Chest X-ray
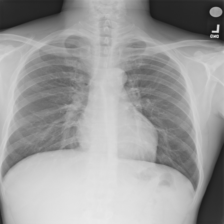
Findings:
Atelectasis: negative
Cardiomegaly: negative
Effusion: negative
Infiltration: negative
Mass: negative
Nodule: negative
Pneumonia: negative
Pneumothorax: negative
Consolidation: negative
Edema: negative
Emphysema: negative
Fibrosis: negative
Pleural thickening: negative
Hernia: negative